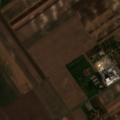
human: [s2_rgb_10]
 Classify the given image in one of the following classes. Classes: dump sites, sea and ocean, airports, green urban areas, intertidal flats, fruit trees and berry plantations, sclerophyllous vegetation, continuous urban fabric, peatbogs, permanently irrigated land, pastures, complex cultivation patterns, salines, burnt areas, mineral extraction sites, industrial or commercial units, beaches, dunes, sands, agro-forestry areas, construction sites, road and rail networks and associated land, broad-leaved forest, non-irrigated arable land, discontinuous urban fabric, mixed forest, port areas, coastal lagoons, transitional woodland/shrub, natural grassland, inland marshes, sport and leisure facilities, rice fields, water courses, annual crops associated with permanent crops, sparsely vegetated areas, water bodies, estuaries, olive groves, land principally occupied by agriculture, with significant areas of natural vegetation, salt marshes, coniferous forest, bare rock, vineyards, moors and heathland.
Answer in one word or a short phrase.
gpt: discontinuous urban fabric, non-irrigated arable land